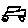
Label: car